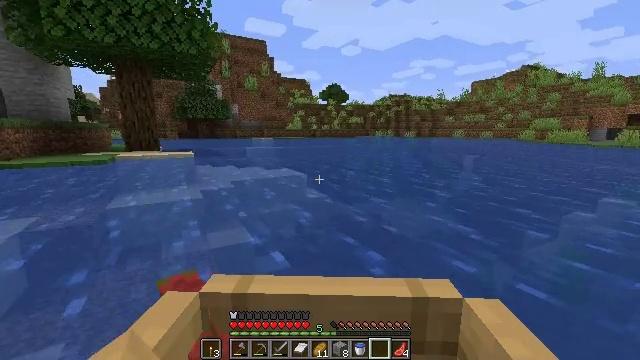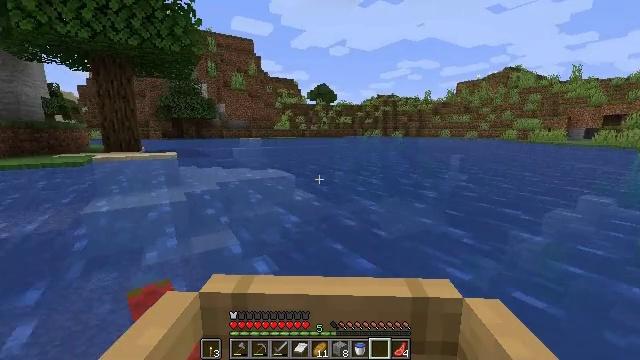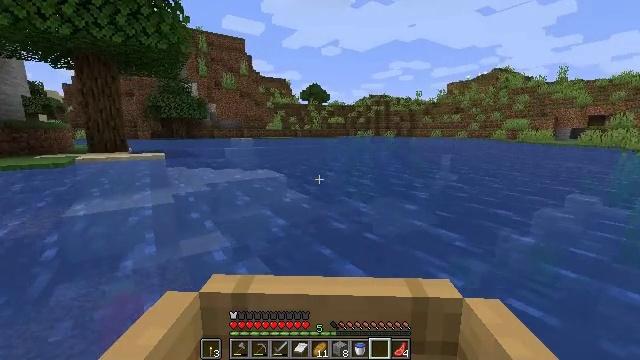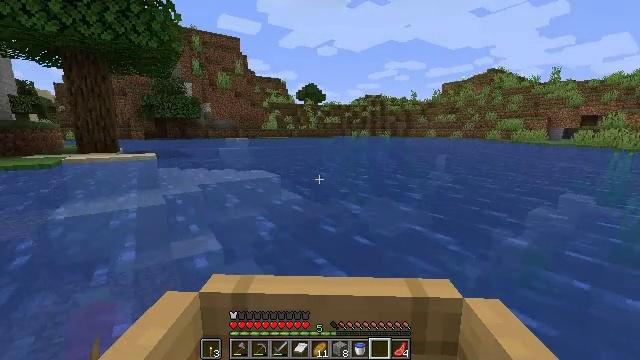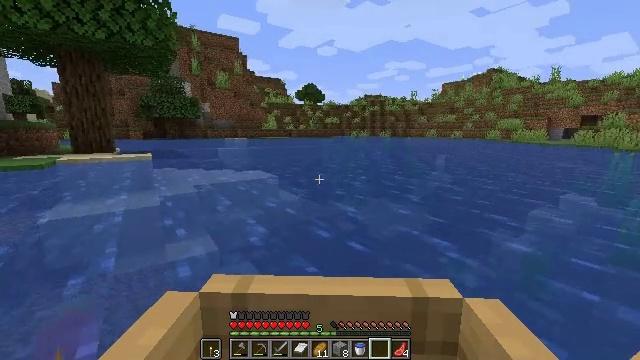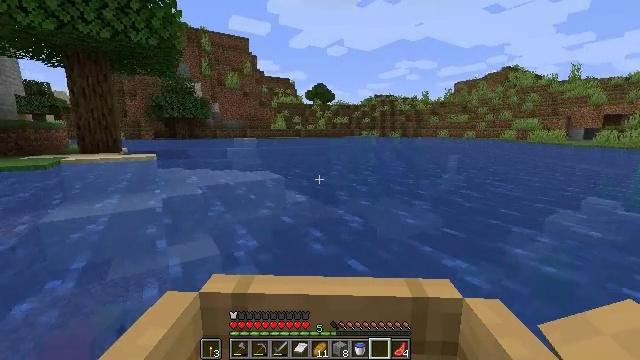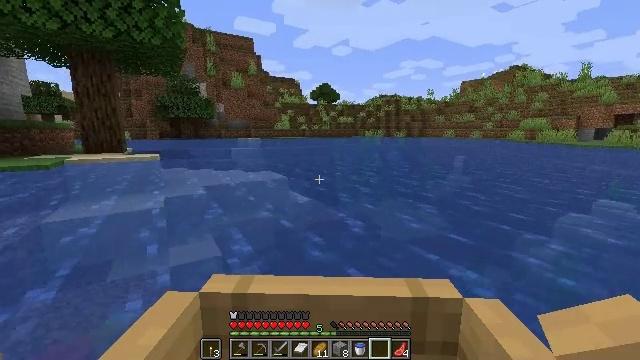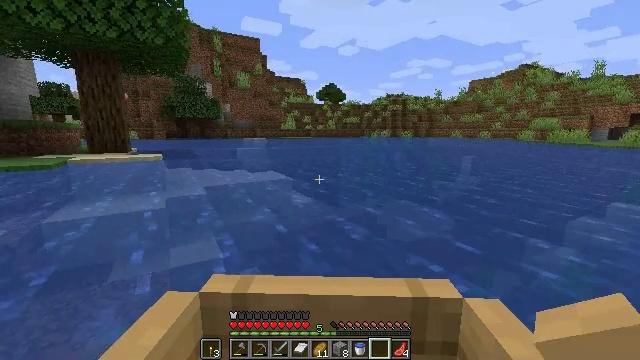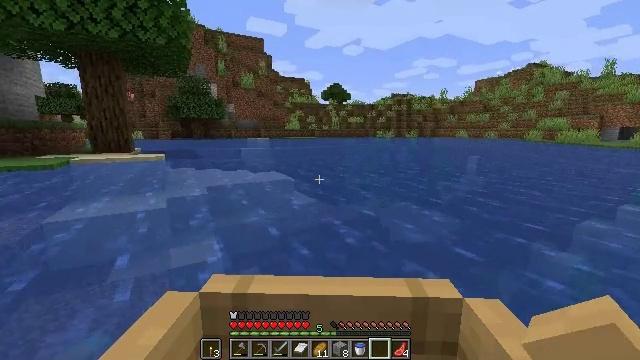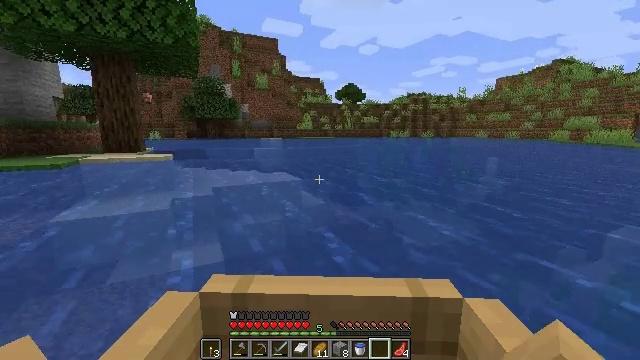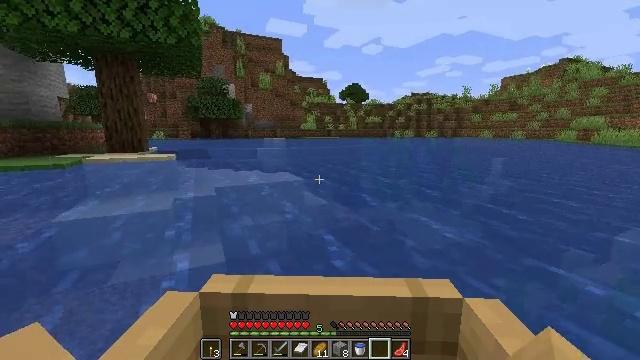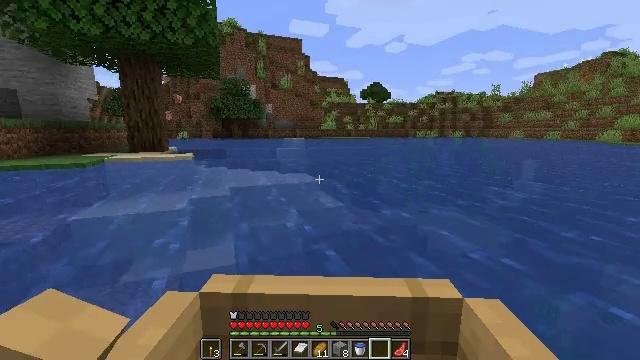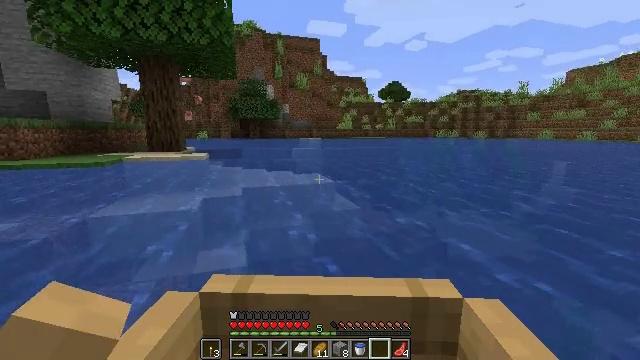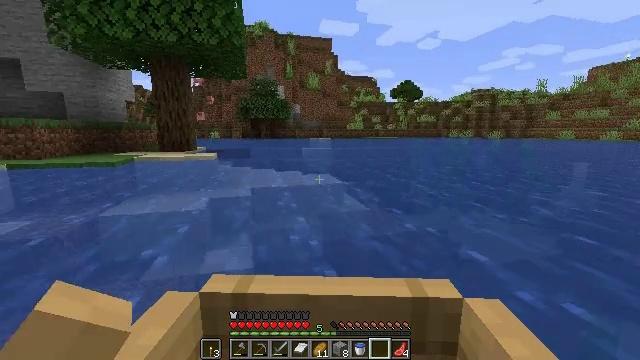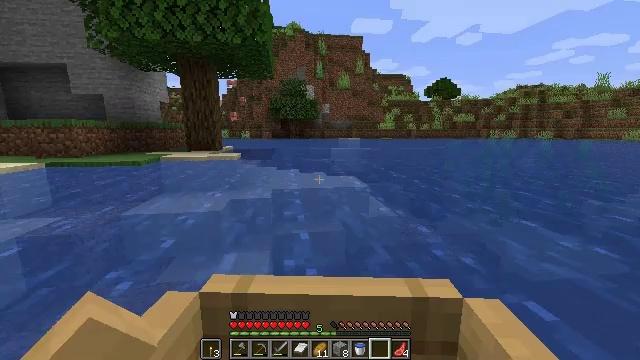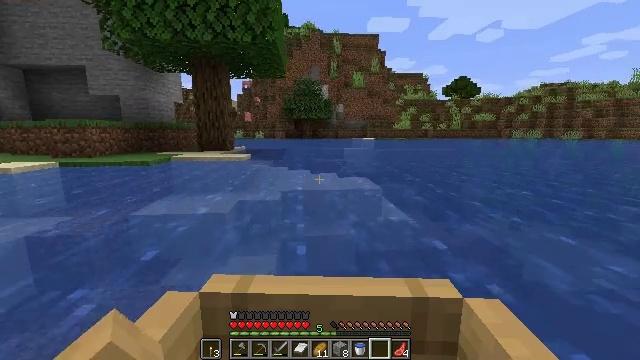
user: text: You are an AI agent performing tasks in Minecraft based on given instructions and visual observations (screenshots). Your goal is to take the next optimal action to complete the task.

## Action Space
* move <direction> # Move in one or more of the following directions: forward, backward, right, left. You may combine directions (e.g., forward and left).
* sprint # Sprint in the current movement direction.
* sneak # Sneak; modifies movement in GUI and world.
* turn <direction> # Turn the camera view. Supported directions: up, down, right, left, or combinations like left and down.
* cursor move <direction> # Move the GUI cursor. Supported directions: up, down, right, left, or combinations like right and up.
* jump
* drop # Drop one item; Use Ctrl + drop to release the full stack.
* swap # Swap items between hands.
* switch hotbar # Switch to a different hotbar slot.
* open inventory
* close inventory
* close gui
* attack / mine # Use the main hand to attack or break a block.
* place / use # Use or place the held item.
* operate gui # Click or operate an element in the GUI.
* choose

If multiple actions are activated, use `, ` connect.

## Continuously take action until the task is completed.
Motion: motion action
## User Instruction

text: Gather tall grass by hitting it.
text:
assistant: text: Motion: move forward and move left
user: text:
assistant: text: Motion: move forward and move left
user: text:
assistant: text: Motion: move forward and move left
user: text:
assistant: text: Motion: move forward and move left
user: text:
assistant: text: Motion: move forward
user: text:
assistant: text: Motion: move forward
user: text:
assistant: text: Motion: move forward
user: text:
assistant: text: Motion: move forward and move left
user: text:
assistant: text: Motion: move forward and move left
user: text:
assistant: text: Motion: move forward and move left
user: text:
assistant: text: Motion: move forward and move left
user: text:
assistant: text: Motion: move forward
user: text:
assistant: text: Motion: move forward
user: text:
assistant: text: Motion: move forward
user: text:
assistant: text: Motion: move forward
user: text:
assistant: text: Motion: move forward
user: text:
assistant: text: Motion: move forward
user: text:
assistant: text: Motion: move forward
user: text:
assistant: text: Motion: move forward
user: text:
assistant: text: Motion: move forward
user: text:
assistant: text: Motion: move forward
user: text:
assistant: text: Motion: move forward
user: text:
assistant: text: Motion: move forward
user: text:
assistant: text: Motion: move forward
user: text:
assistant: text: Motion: move forward
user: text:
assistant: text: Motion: move forward
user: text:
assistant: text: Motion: move forward
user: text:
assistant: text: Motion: move forward
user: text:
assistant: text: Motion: move forward
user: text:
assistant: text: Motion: move forward